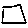
Label: square